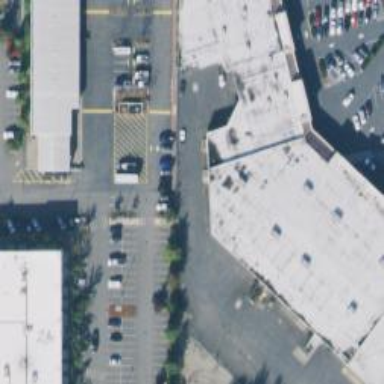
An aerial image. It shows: Marked crossing with zebra markings on the road.